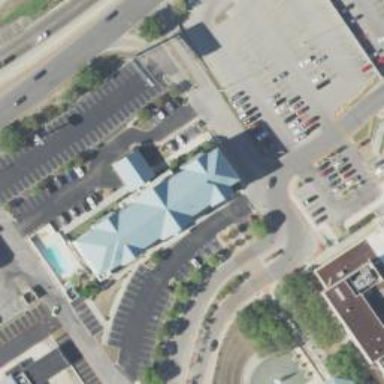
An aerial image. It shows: Hotel building.